Aerial crown-view tile of a tropical tree (Barro Colorado Island, Panama), acquired 20250818:
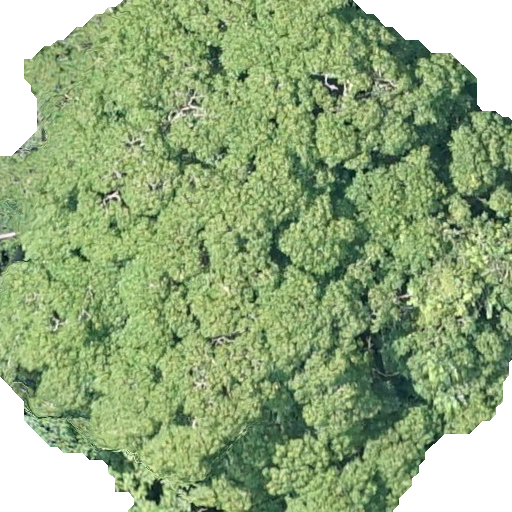
Species: Hura crepitans
GBIF accepted scientific name: Hura crepitans
Crown area: 388.292 m²